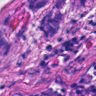
Metastatic tissue present: yes